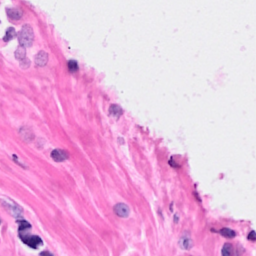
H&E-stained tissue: Breast